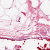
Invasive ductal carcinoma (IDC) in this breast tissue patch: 0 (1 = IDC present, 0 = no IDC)